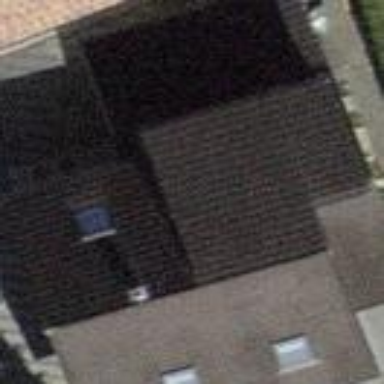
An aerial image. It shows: Building with tile roof.